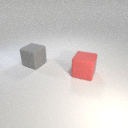
large gray rubber cube to the left of large red rubber cube